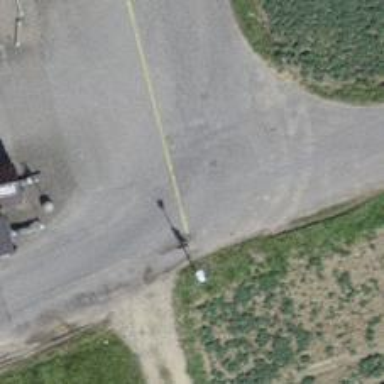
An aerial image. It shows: Unclassified asphalt road without sidewalk.